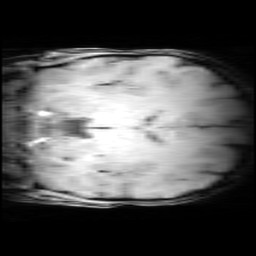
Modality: MP2RAGE
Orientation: coronal
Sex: female
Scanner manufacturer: siemens
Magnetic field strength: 3 T
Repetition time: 5 s
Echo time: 0.00355 s